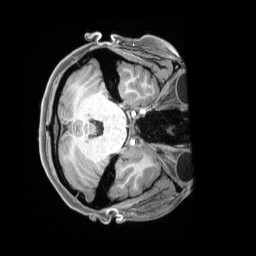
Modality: T1w
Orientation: axial
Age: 20
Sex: female
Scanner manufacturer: siemens
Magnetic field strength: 3 T
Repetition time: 2.4 s
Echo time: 0.00226 s